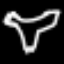
Label: pants